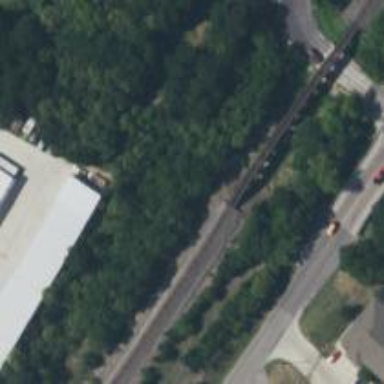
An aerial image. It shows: Bridge over railway line.